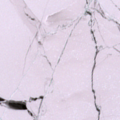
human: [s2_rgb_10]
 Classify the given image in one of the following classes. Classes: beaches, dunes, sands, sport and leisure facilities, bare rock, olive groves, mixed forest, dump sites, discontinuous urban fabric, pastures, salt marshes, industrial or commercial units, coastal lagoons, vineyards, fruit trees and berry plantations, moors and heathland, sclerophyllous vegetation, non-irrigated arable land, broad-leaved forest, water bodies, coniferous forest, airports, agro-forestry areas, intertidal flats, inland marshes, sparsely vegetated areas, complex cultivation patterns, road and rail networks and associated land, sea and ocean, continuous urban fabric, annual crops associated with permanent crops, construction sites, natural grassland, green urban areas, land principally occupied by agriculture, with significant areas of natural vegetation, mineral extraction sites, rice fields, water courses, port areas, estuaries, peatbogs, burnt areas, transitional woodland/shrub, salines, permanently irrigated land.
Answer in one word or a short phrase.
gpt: sea and ocean